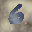
Label: 6